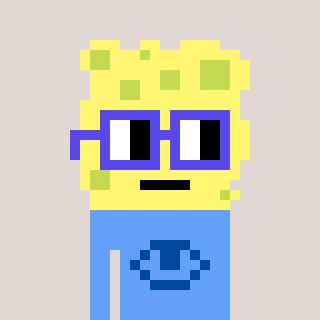
a pixel art character with square blue glasses, a sponge-shaped head and a blue-colored body on a warm background